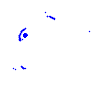
Particle: electron